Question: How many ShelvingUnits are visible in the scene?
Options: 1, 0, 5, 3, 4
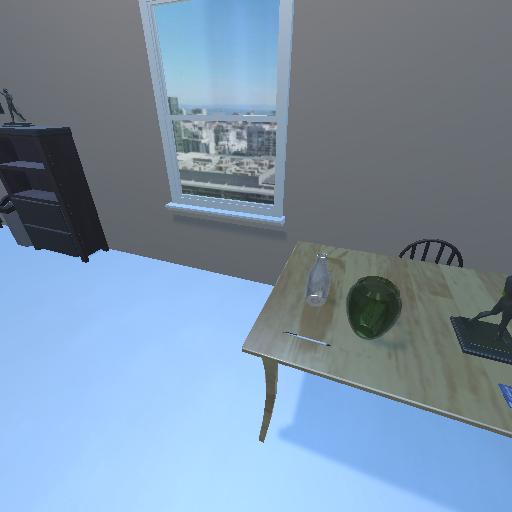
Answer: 1